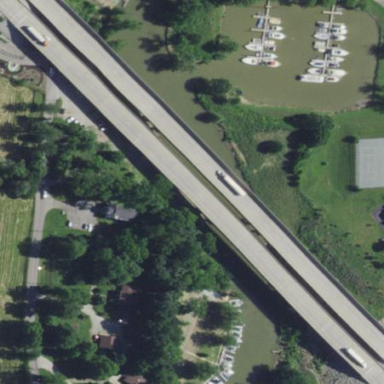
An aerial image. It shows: Man-made bridge.